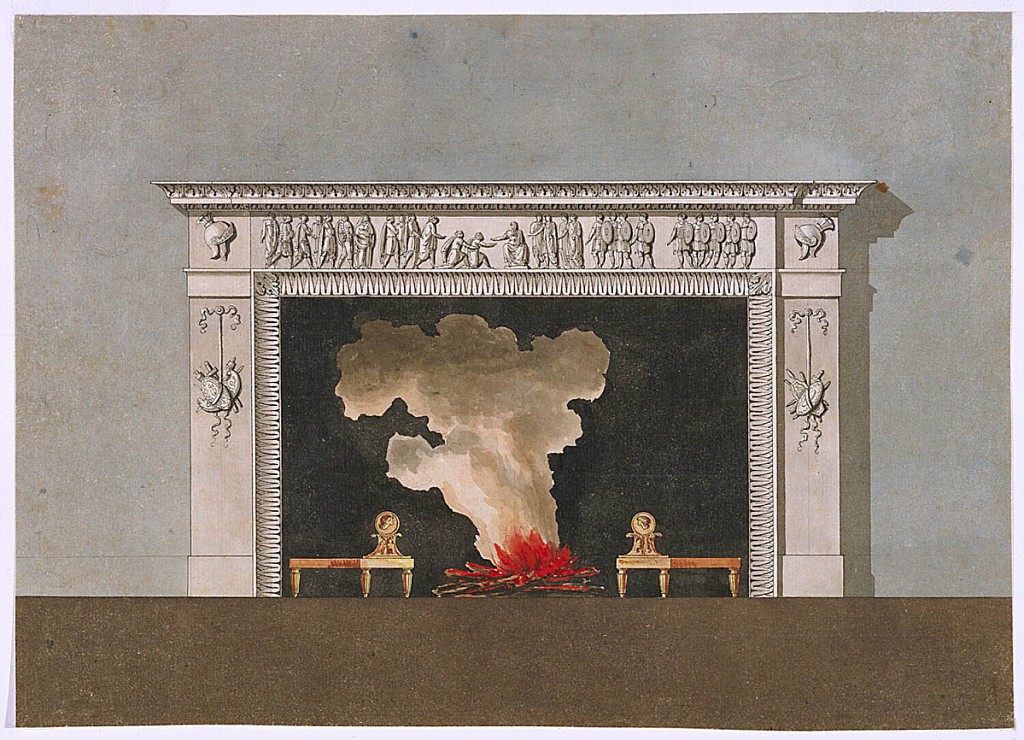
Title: Design for a Chimneypiece
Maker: Pietro Camporese the Younger, Italian, Roman, 1792–1873
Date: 1830
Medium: Pen and black ink, watercolor, black chalk indications on paper
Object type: Drawing
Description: Design for a mantelpiece.  The mantelpiece is depicted at the center of the composition, imbeded into a wall.  In the fireplace design itself, laterally are pilasters with trophies hanging by a ribbon from a rosette.  The central part of the projecting upper frieze is decorated with a relief of a Roman emperor, receiving captives.  Classical helmets are in each of the two corners of the frieze.  There is burning fire illustrated in the fireplace.